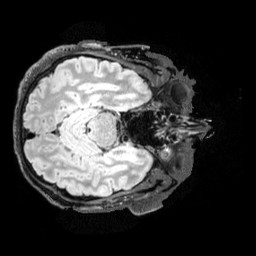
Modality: T2w
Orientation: axial
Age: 42
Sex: male
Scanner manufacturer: siemens
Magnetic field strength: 3 T
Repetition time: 5 s
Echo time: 0.394 s